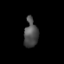
Tissue: lung
Cell type: Epithelial cells
Senescence score: 0.2111
Nuclear area (px): 381
Mean DAPI intensity: 77.575